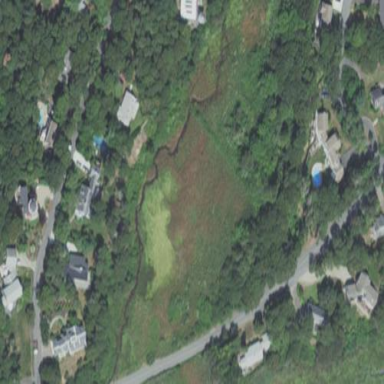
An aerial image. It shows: Wetland area characterized by wet meadow.